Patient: sex F, age 33
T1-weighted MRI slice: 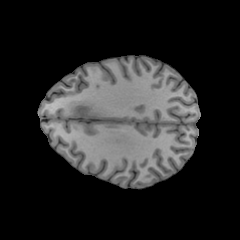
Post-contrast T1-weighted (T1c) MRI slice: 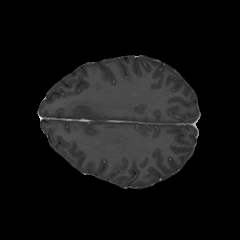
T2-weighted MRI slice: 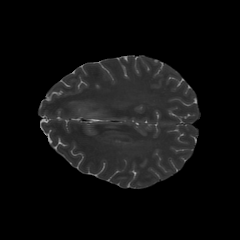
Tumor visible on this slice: yes
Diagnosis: Astrocytoma, IDH-mutant
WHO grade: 4